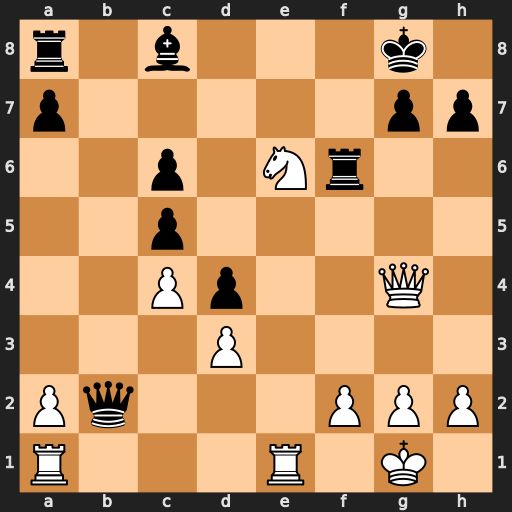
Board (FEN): r1b3k1/p5pp/2p1Nr2/2p5/2Pp2Q1/3P4/Pq3PPP/R3R1K1
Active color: w
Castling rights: -
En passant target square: -
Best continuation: Qxg7#